Interaction volume radius: 5 \u00c5
Interaction volume height: 15 \u00c5
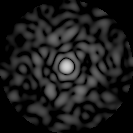
Disorder parameter: 0.8043